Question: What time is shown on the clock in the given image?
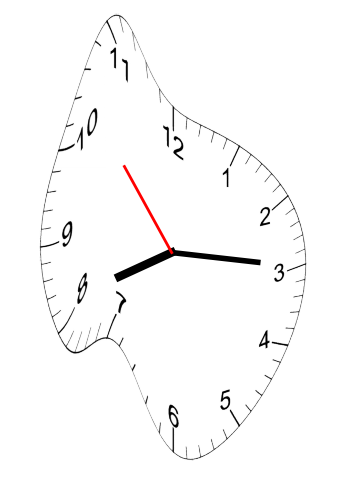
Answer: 08:14:53